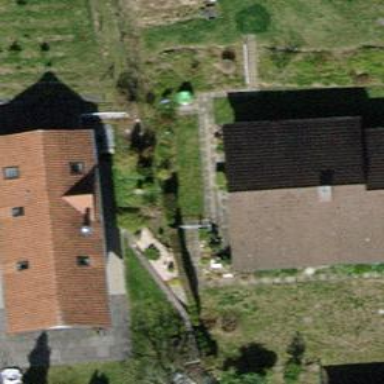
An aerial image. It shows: Detached building with gabled roof.